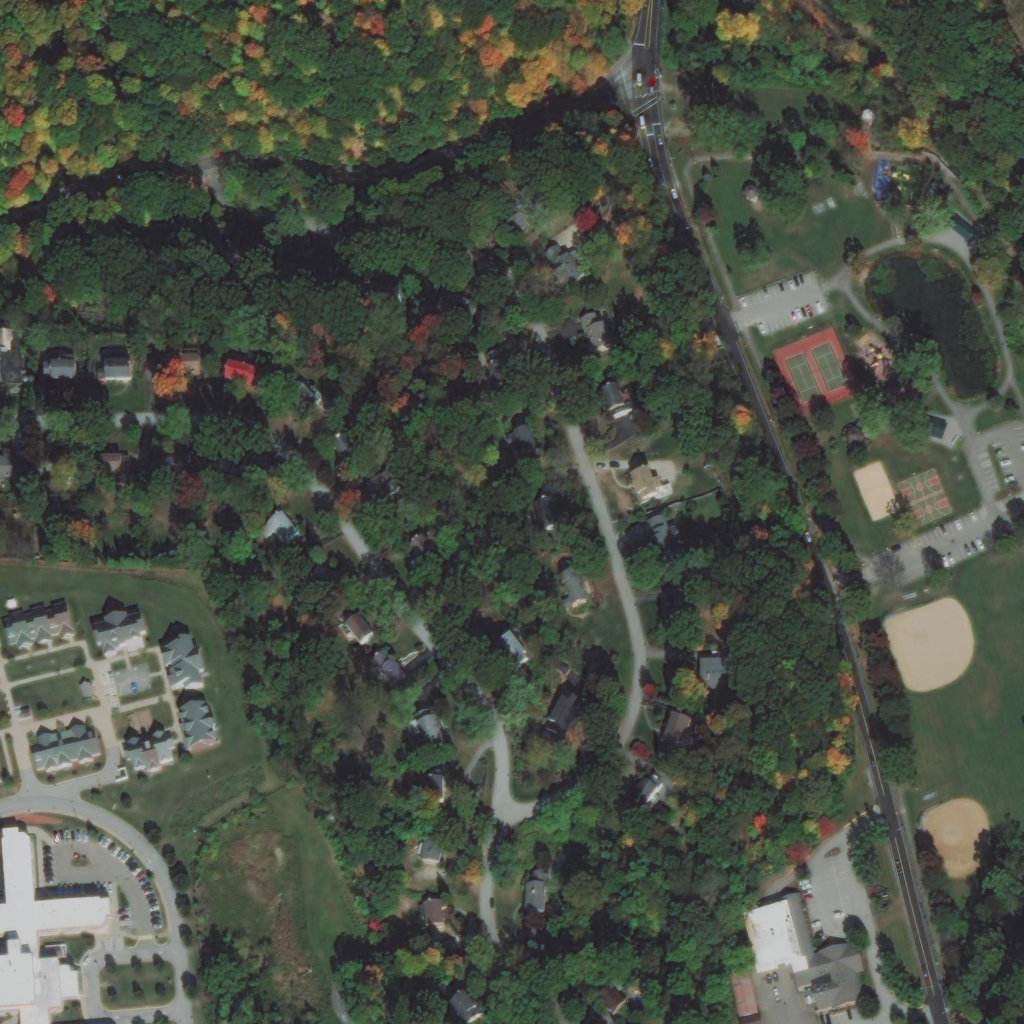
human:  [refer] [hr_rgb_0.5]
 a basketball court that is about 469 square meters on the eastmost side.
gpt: <box>[[87, 45, 92, 51, 0]]</box>

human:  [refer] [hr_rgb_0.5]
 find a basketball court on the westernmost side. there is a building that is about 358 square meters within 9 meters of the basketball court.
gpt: <box>[[10, 64, 14, 68, 0]]</box>

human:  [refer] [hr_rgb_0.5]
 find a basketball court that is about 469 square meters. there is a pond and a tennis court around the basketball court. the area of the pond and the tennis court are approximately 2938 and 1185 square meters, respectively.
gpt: <box>[[87, 45, 92, 51, 0]]</box>

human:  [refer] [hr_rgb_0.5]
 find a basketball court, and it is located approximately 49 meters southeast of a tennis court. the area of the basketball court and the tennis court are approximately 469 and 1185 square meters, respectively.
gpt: <box>[[87, 45, 92, 51, 0]]</box>

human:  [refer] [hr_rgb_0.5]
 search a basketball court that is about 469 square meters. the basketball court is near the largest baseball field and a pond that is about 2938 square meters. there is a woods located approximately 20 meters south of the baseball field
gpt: <box>[[87, 45, 92, 51, 0]]</box>